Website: ulta-beauty
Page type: account-selection
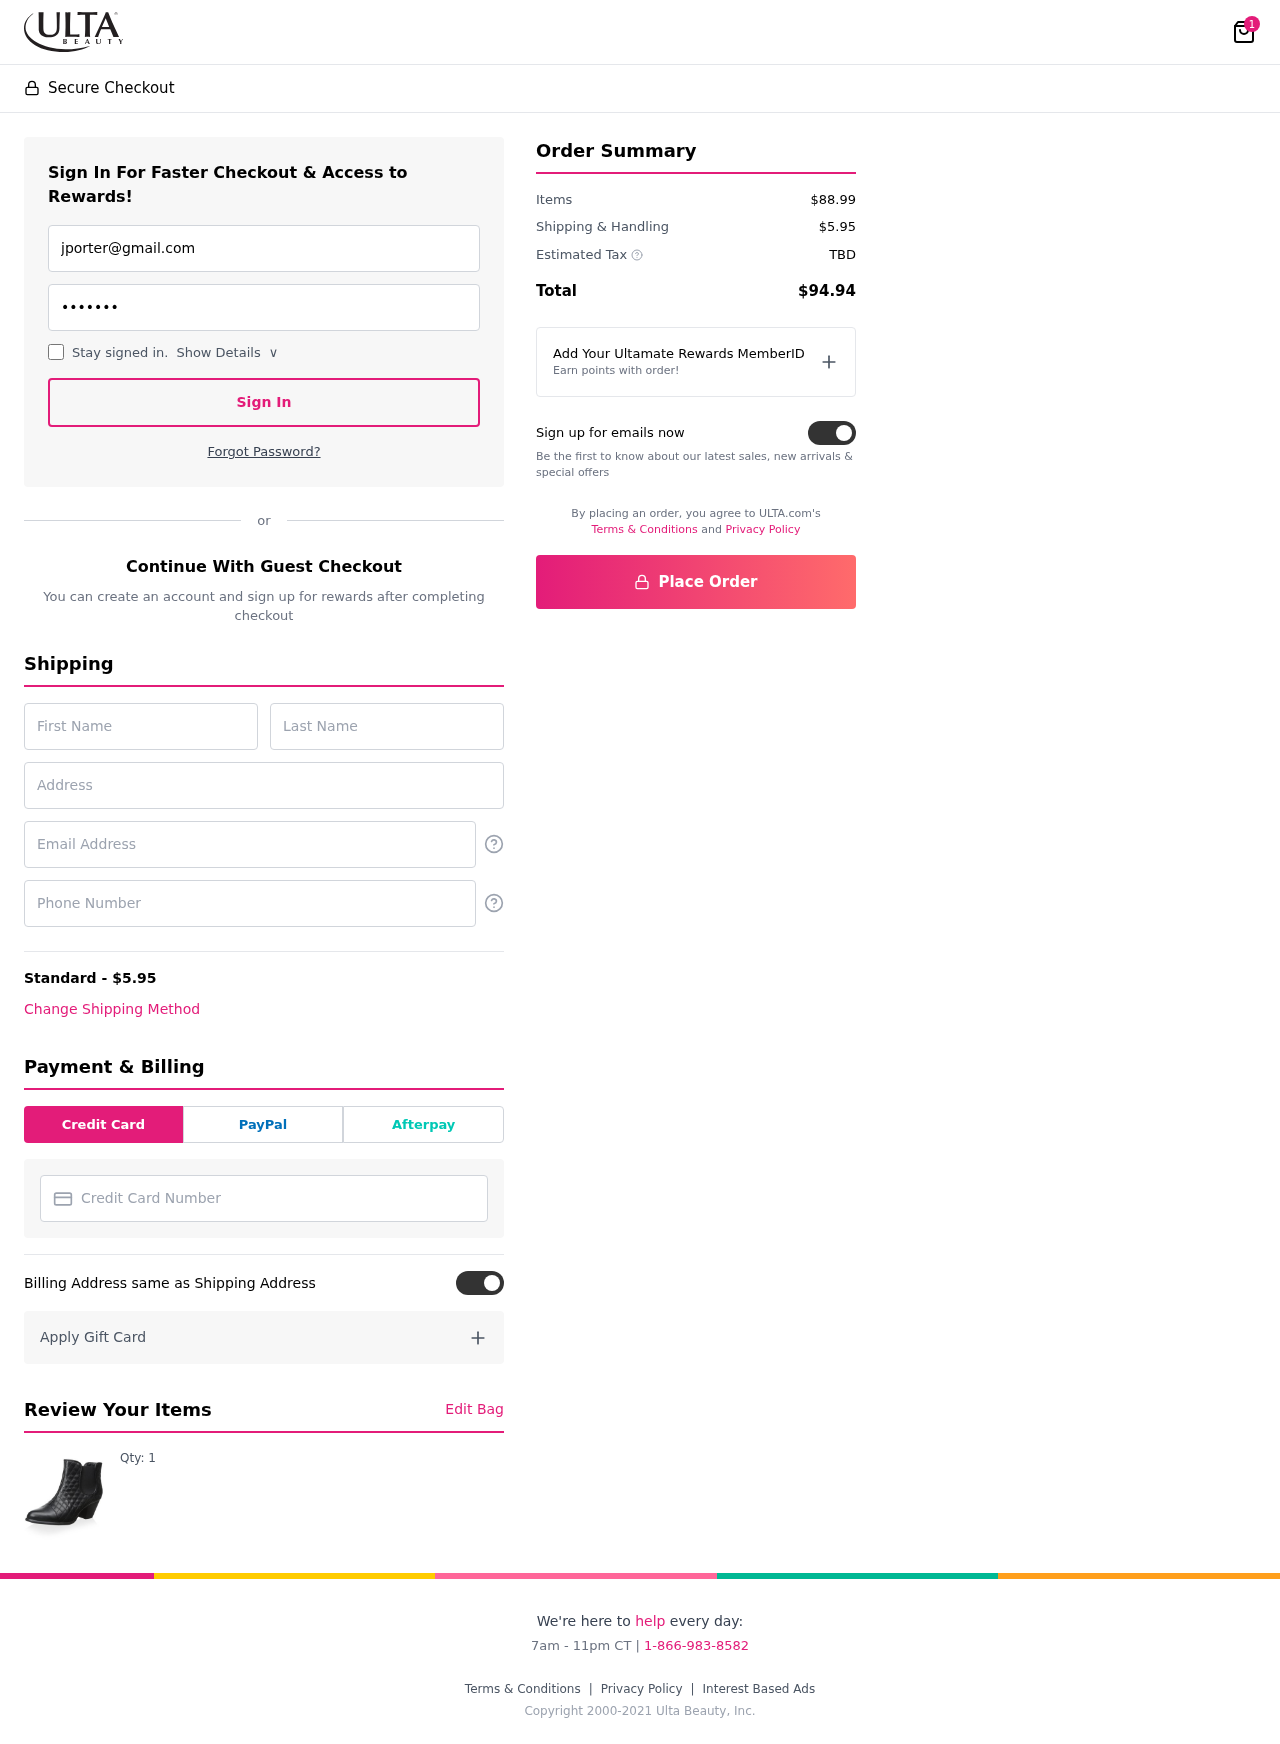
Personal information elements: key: PII_CARD_NUMBER
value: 3453 3587 5659 603
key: PII_EMAIL
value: jporter@gmail.com
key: PII_EMAIL2
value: jporter@gmail.com
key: PII_FIRSTNAME
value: James
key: PII_LASTNAME
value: Porter
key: PII_PHONE
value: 2823078424
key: PII_STREET
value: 5885 Peterson Trace Suite 882
Product elements: key: PRODUCT1_QUANTITY
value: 1
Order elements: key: ORDER_NUM_ITEMS
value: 1
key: ORDER_SHIPPING_COST
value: $5.95
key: ORDER_SUBTOTAL
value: $88.99
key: ORDER_TAX
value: TBD
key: ORDER_TOTAL
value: $94.94